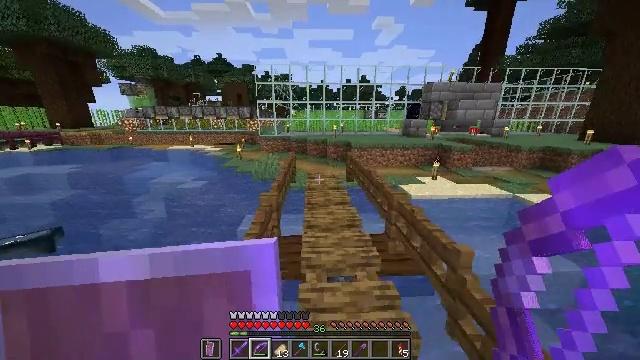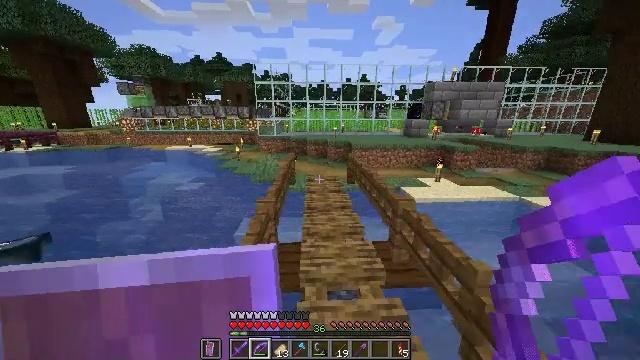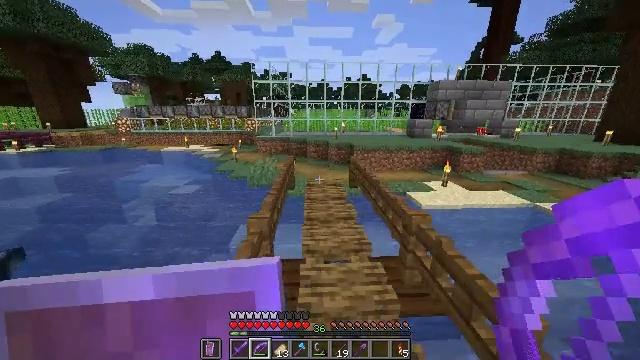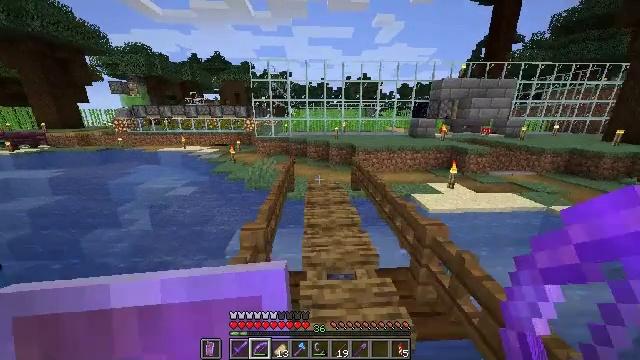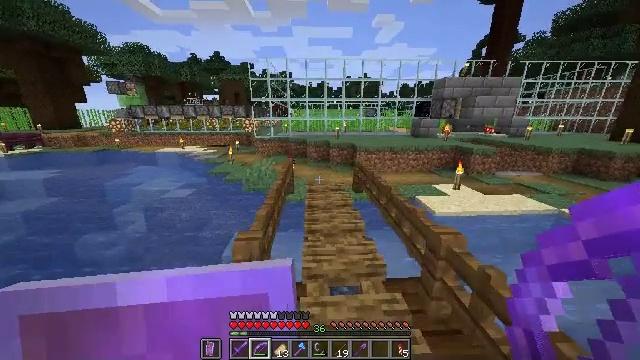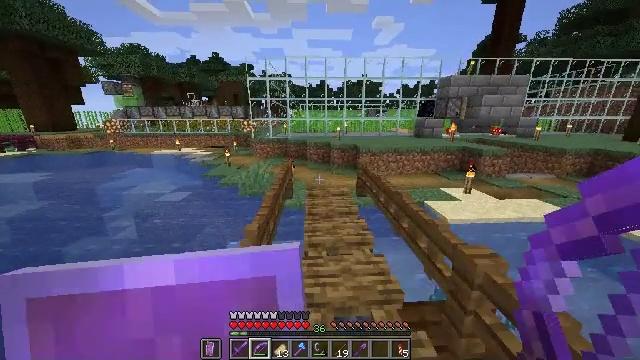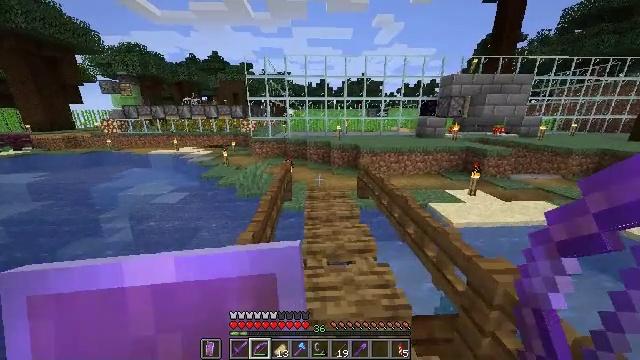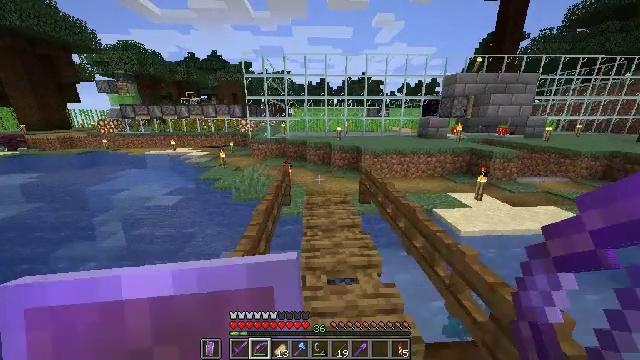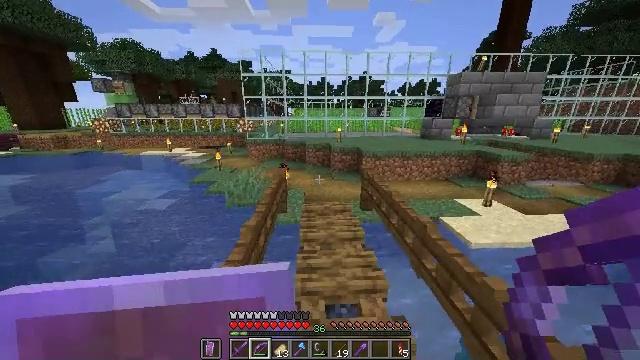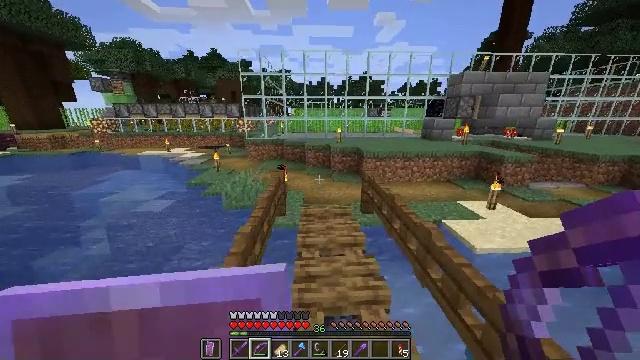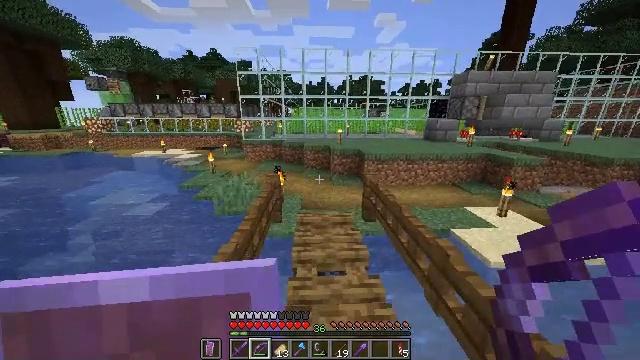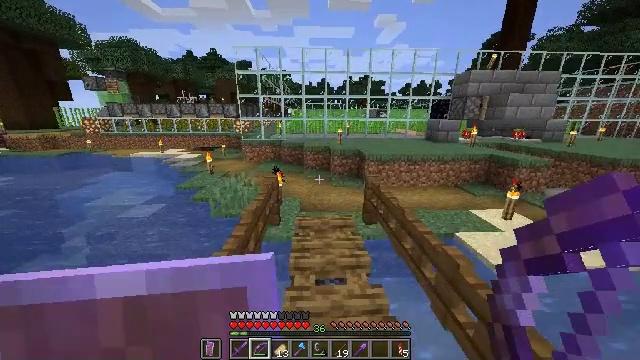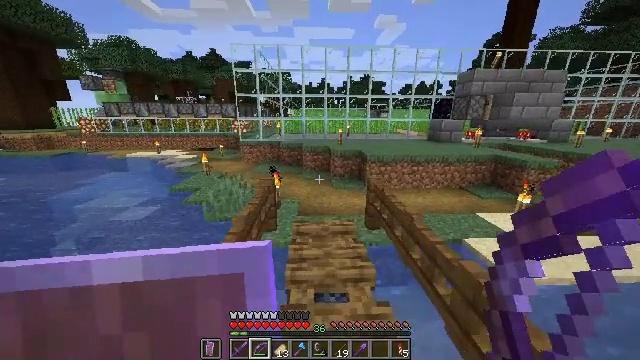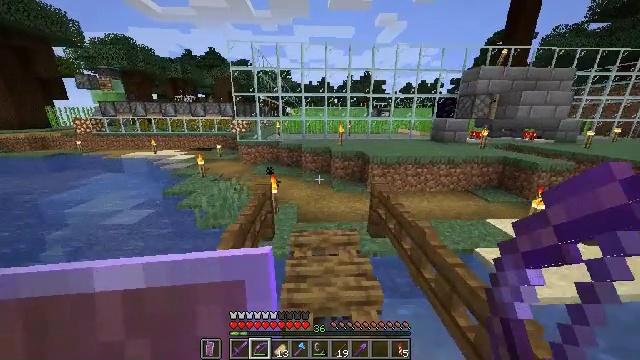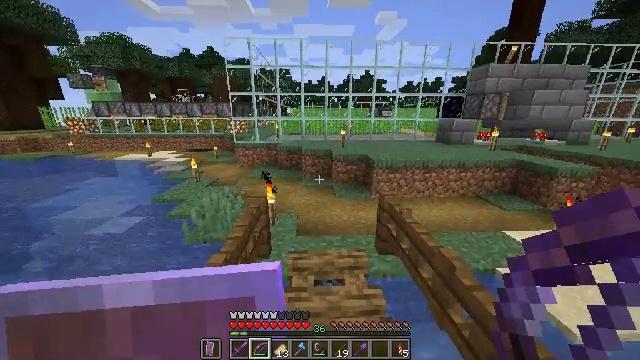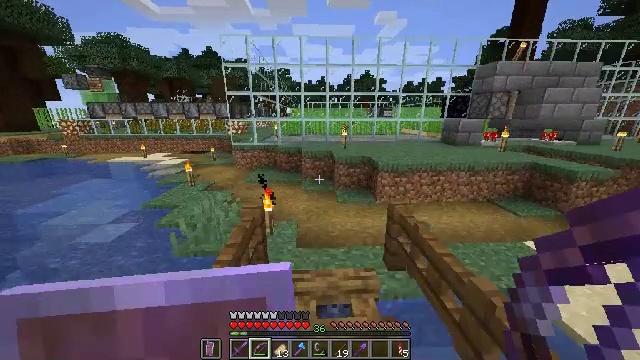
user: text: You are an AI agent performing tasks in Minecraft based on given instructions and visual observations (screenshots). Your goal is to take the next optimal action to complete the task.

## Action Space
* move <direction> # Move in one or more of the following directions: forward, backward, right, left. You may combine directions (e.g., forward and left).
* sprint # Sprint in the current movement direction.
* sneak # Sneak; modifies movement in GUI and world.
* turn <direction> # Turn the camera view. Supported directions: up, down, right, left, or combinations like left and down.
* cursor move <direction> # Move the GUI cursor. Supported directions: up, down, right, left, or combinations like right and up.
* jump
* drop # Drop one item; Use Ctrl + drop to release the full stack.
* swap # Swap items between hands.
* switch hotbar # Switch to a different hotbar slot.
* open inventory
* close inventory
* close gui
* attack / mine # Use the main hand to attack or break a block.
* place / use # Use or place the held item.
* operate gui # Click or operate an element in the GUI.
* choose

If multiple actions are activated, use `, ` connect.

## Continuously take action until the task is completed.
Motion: motion action
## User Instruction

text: Retrieve the yellow shulker box for storage.
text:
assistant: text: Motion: move forward, sprint
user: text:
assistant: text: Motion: move forward, sprint
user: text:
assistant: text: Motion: move forward, sprint
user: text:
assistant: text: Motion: move forward, sprint
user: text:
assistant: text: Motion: move forward, sprint
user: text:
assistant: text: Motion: move forward, sprint
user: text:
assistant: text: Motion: move forward, sprint
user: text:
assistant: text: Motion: move forward, sprint
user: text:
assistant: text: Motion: move forward, sprint
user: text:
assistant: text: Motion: move forward, sprint
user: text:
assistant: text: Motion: move forward, sprint
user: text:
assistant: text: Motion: move forward, sprint
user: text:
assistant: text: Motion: move forward, sprint
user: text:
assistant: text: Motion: move forward, sprint
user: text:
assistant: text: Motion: move forward, sprint
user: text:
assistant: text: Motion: move forward, sprint
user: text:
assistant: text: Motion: move forward, sprint
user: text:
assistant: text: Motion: move forward, sprint
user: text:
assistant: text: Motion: move forward, sprint
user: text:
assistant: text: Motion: move forward, sprint
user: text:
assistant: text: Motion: move forward, sprint
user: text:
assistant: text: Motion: move forward, sprint
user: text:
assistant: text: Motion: move forward, sprint
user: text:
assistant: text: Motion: move forward, sprint, turn left
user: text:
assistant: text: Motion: move forward, sprint, turn left and down
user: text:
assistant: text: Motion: move forward, sprint, turn left and down
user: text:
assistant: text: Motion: move forward, sprint, turn left and down
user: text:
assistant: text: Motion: move forward, sprint
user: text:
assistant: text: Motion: move forward, sprint
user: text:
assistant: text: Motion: move forward, sprint